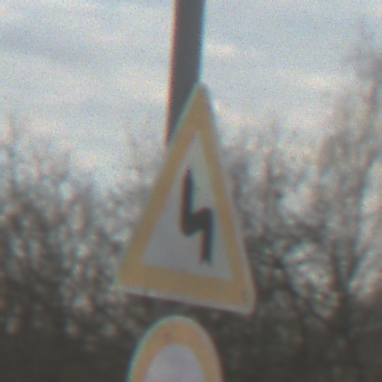
Verkehrszeichen: DoppelkurveZunaechstLinks
Zusatzzeichen unten: Ueberholverbot
Umgebung: Outdoor, Nature
Tageszeit: MorningAfternoon
Wetter: PartlyCloudy
Licht: Natural
Jahreszeit: Autumn
Kontrast: LowContrast